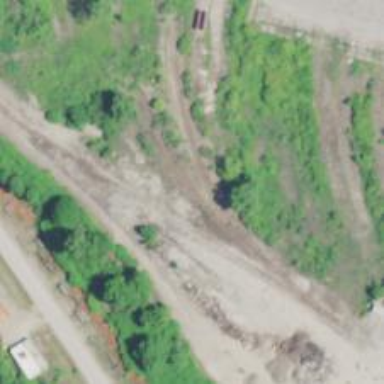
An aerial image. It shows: Disused railway spur line.